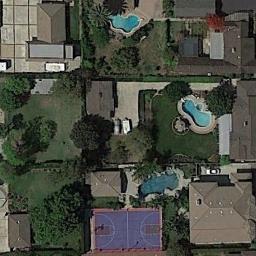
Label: basketball_court